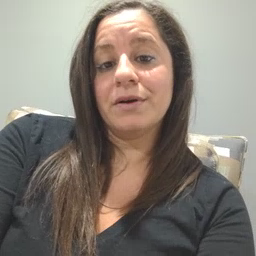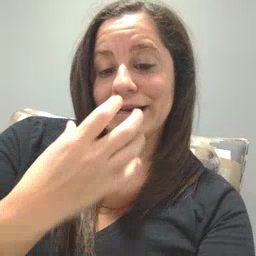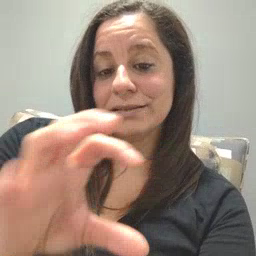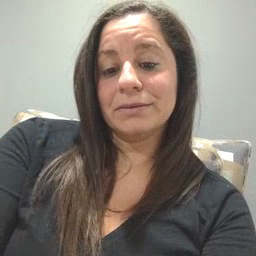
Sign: hot